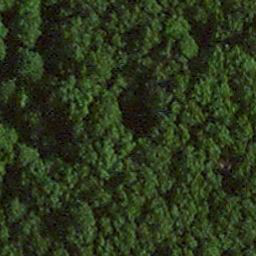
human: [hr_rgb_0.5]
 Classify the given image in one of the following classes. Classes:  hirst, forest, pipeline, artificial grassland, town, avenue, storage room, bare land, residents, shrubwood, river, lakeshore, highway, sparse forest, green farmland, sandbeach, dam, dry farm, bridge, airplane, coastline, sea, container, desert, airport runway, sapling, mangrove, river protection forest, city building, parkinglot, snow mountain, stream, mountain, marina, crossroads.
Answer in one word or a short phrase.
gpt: forest